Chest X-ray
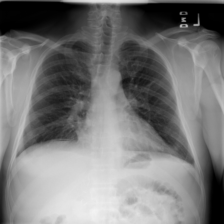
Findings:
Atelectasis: negative
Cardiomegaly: negative
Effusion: negative
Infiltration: negative
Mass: negative
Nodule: negative
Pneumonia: negative
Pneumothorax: negative
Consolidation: negative
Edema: negative
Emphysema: negative
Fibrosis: negative
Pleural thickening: negative
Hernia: negative